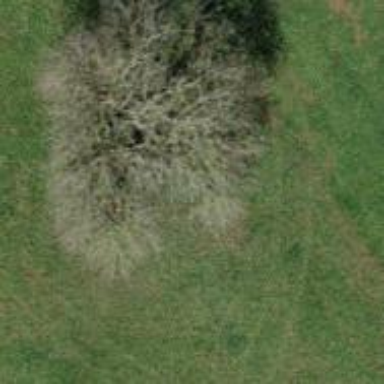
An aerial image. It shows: Agricultural area with broadleaved trees.